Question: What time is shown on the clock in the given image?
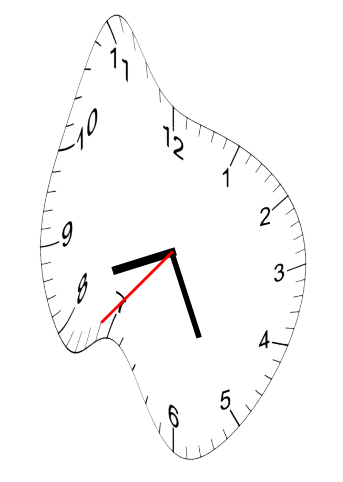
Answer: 08:25:37